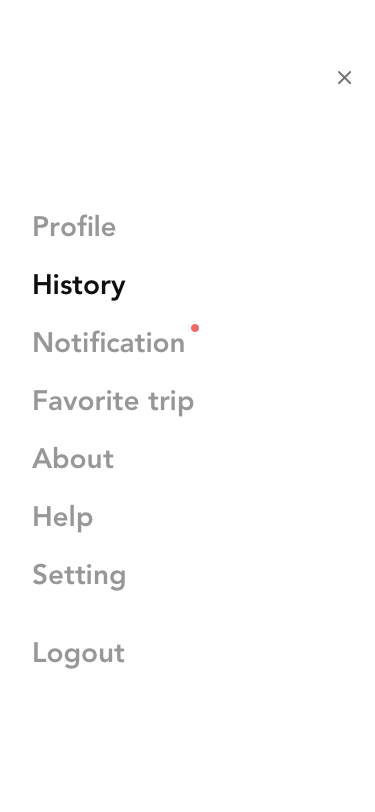
Text in this UI design:
Profile
History
Notification
Favorite trip
About
Help
Setting
Logout